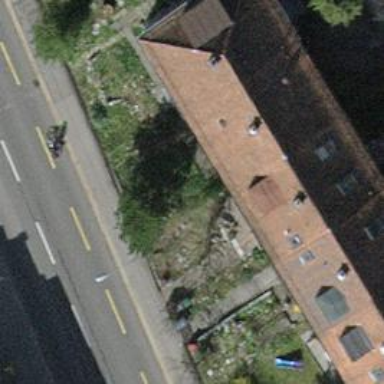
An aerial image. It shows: Terrace building.